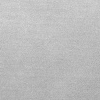
Atmospheric dust classification: dusty